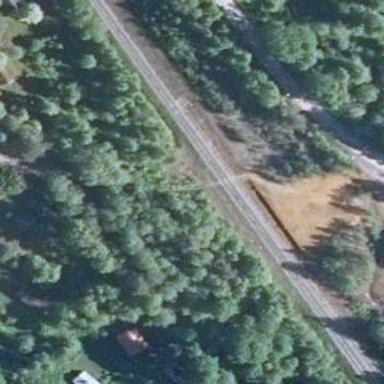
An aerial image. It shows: Continuous railway track.